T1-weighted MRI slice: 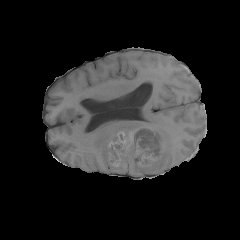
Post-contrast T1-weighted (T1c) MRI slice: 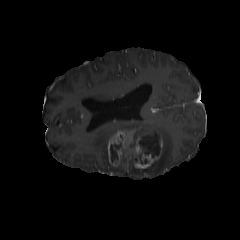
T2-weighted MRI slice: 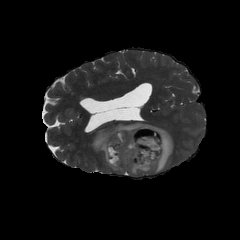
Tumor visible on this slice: yes